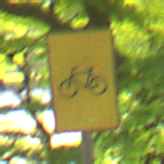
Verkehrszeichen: RadverkehrOhnePfeilsymbol
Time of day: MorningAfternoon
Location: Outdoor (RoadRail)
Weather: Clear
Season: NotSpecified
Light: Natural